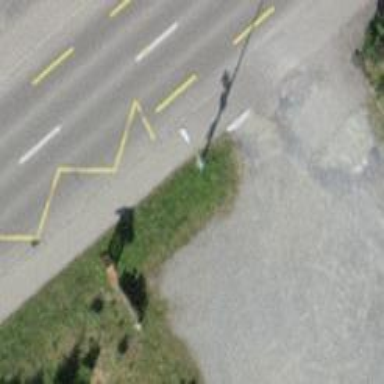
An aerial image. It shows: Bus stop with platform for public transport.